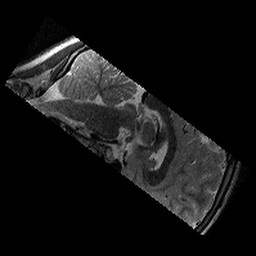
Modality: T2w
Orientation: sagittal
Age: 9
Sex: male
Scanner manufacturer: siemens
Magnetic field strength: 3 T
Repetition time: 9.23 s
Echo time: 0.067 s